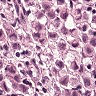
Metastatic tissue present: yes